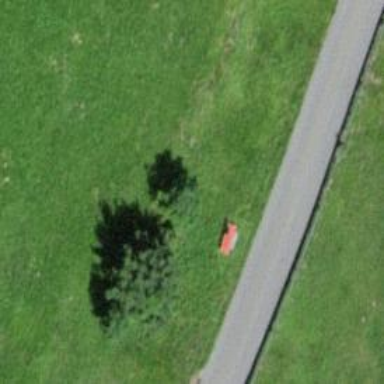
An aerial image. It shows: Red bench.